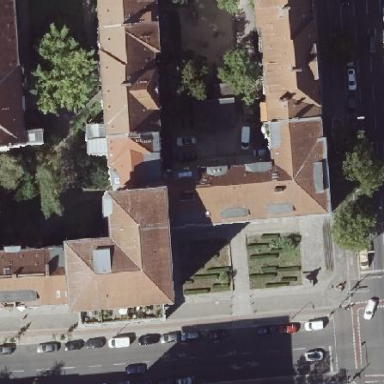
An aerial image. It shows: Gabled roof apartments building with red roof tiles.